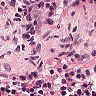
Metastatic tissue present: no